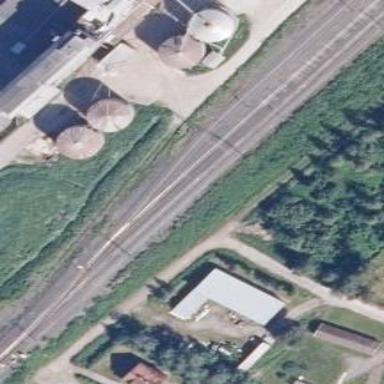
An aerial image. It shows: Rail siding with electrified contact lines.